Here is the raw acceleration-versus-time signal recorded on a bearing housing. Based on the visible evidence, which condition applies: normal, inner_race, outer_race, ball?
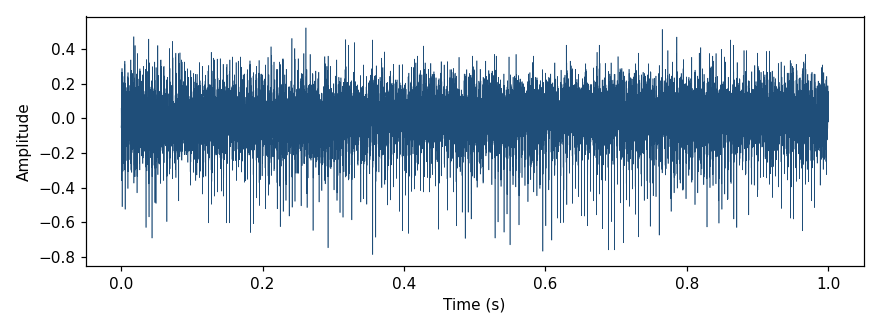
Answer: outer_race